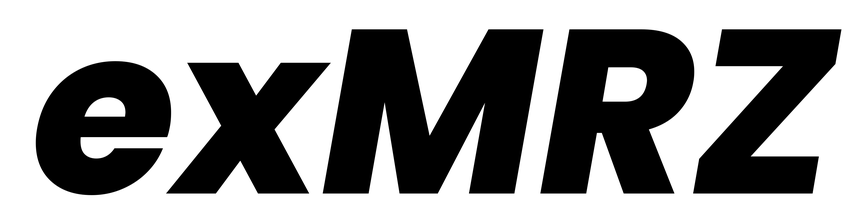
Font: Poppins-ExtraBoldItalic